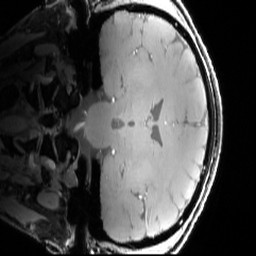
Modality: T1w
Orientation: coronal
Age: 35
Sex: male
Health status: healthy
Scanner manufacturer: siemens
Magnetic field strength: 7 T
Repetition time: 4.3 s
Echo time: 0.00227 s